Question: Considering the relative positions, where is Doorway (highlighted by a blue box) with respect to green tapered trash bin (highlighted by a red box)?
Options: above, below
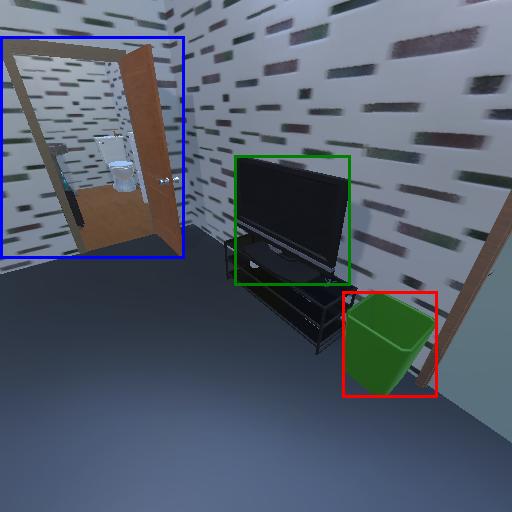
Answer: above